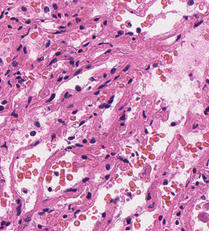
Tumor epithelial tissue: no
Tumor-associated stroma tissue: no
Normal tissue: yes